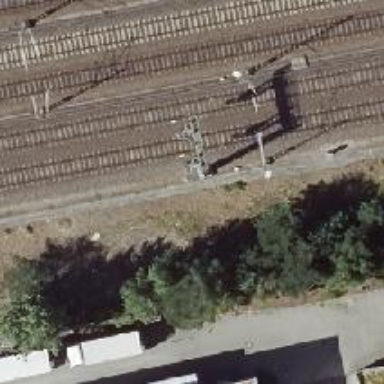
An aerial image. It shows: Railway track with contact lines for electrification.